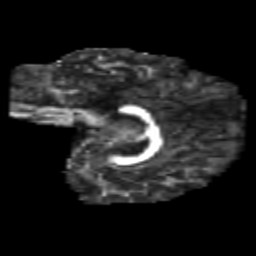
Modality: FA
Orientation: sagittal
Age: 7
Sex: female
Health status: healthy